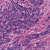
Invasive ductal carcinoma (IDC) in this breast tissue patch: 1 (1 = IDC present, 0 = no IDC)